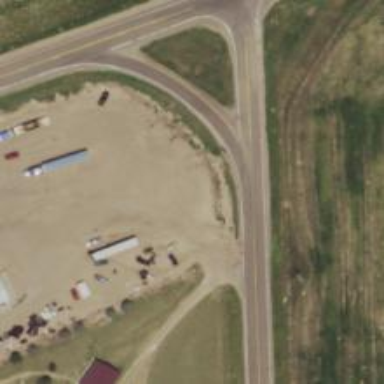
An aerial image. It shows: Primary highway with asphalt surface and grade1 tracktype.